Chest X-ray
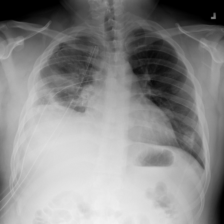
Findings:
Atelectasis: negative
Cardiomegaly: negative
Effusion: negative
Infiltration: positive
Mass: negative
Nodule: positive
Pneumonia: negative
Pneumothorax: positive
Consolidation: negative
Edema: negative
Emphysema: negative
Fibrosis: negative
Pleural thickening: negative
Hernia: negative